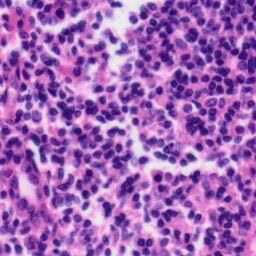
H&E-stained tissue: Tonsil